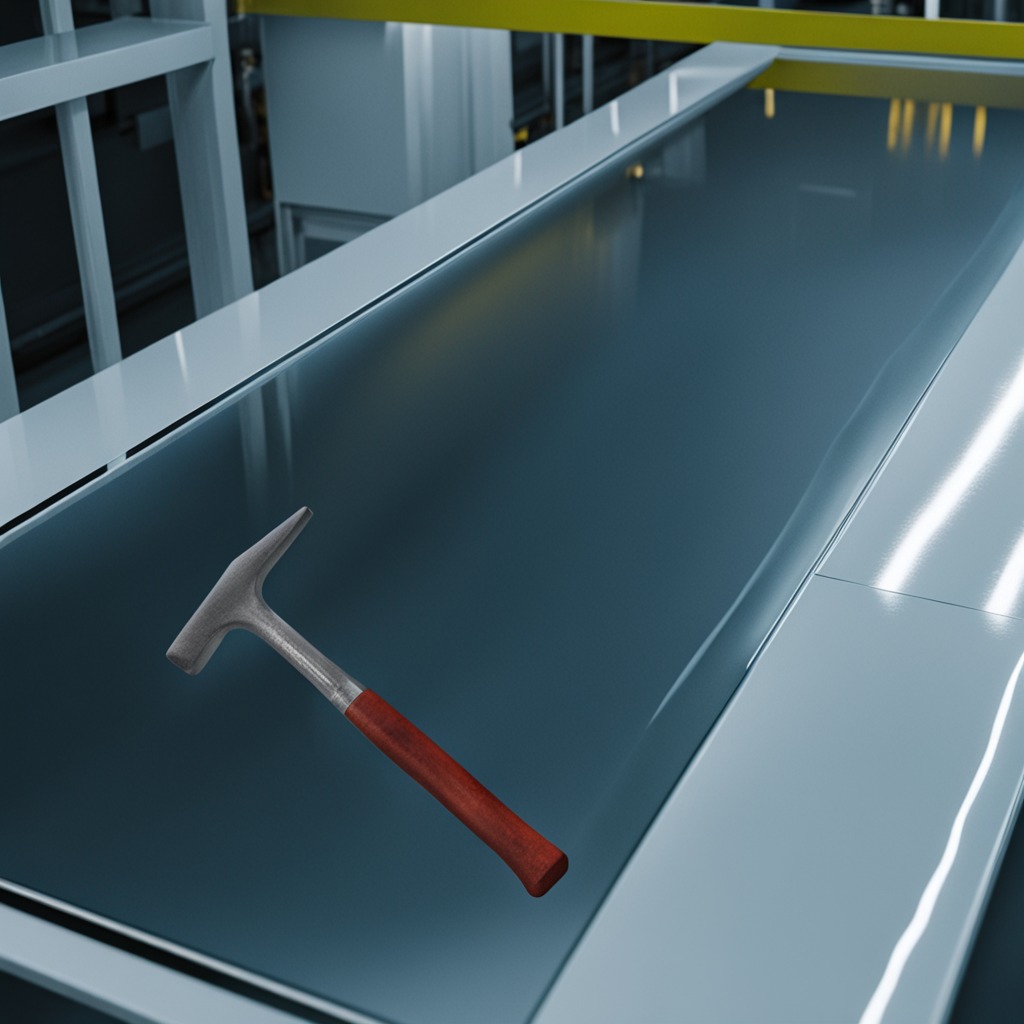
A hammer is lying on a table in a ship maintenance bay.